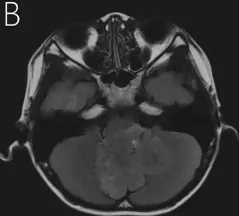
Pre- and postoperative imaging of the child. And T2-weighted FlAIR.
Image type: radiology (mri)